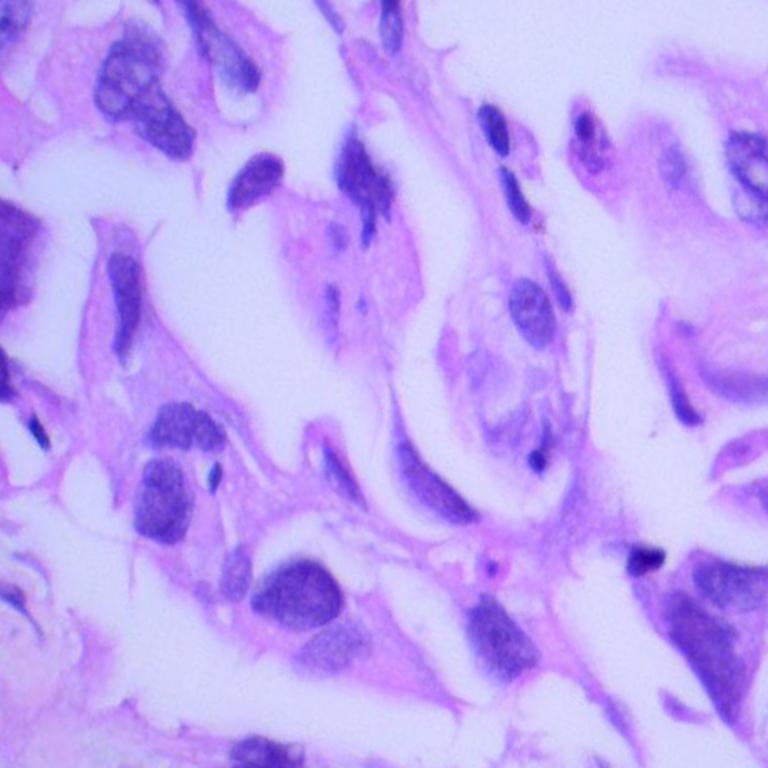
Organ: lung
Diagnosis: adenocarcinomas